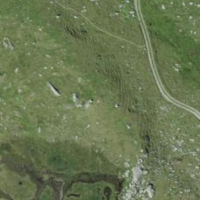
EUNIS habitat code: 26
Species observed at this site:
Eriophorum scheuchzeri
Rumex alpinus